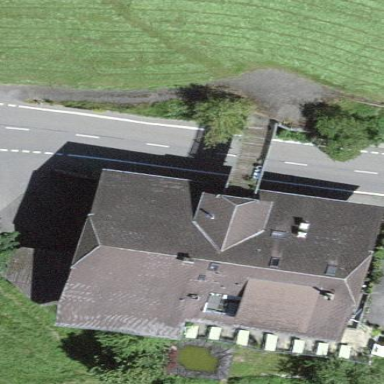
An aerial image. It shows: Restaurant building.